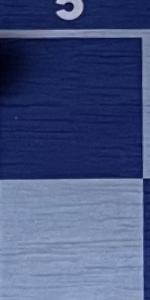
Label: Empty